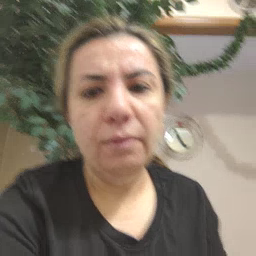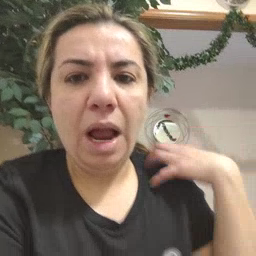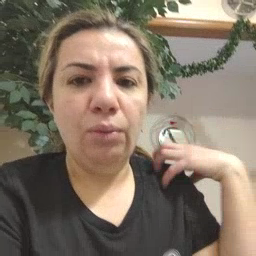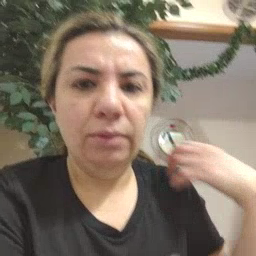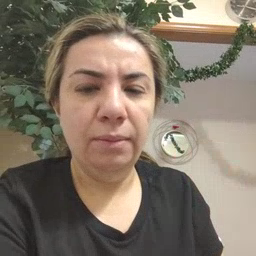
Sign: outside